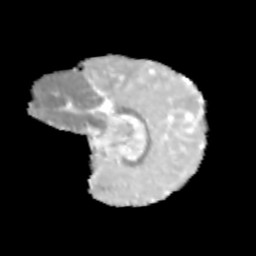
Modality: MD
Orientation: sagittal
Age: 9
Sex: female
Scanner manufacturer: siemens
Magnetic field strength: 3 T
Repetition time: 3.8 s
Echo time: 0.07 s